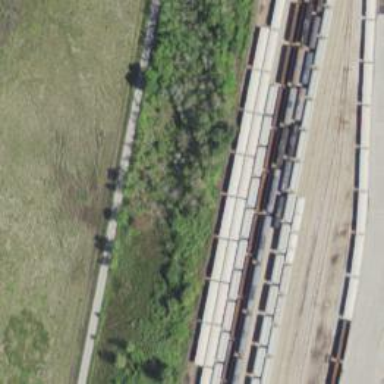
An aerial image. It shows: Railway yard used for servicing trains.